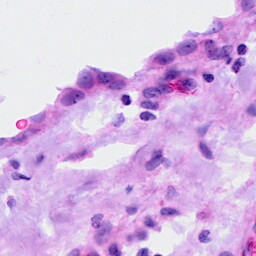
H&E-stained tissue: Ovarian